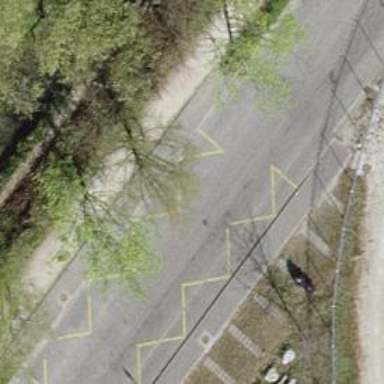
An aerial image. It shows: Unmarked road crossing.